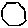
Label: hexagon